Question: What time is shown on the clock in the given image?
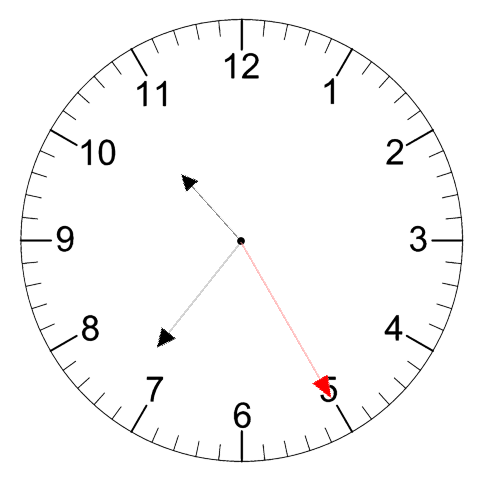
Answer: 10:36:25